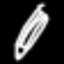
Label: pencil